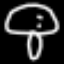
Label: mushroom